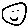
Label: smiley face